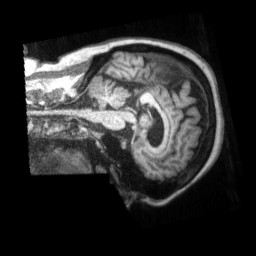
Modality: T1w
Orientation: sagittal
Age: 75
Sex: female